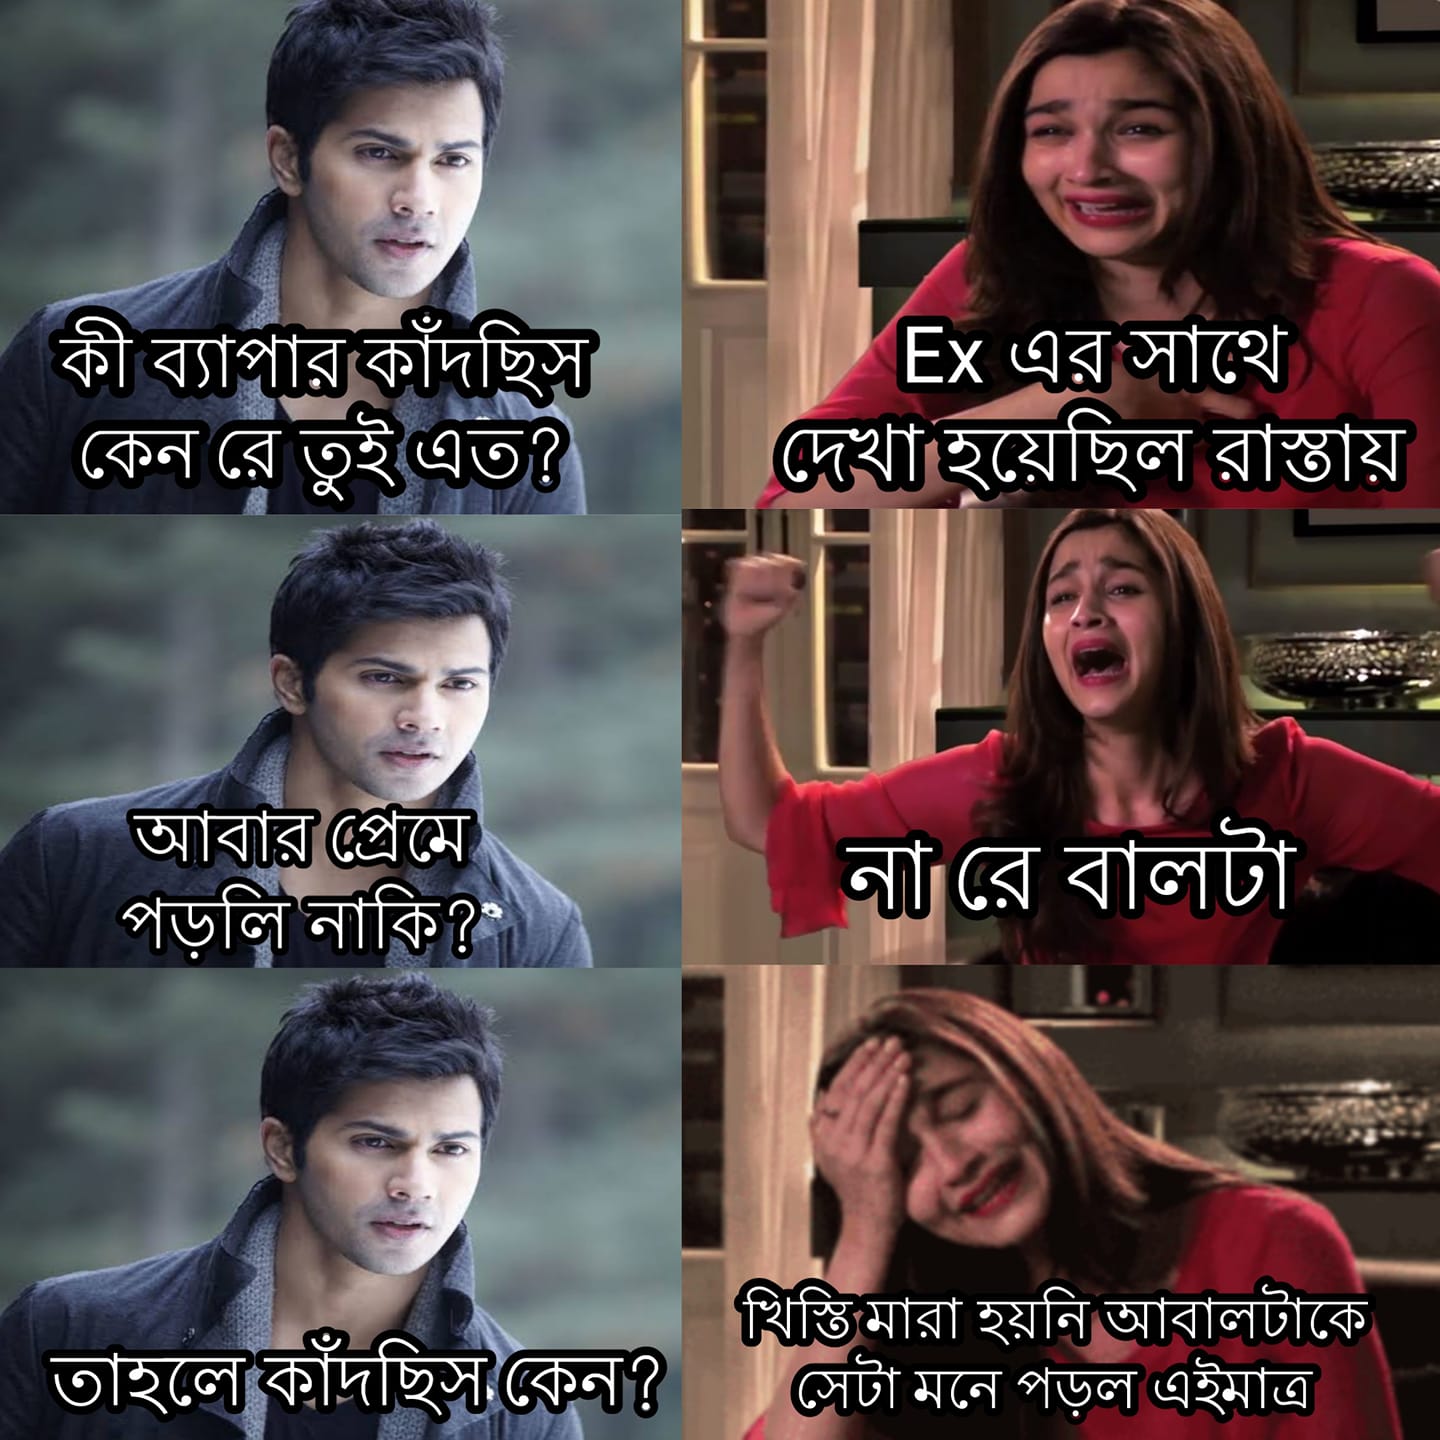
Caption: কী ব্যাপার কাঁদছিস কেন রে তুই এত ?     Ex এর সাথে দেখা হয়েছিল রাস্তায়   আবার প্রেমে পড়লি নাকি ?     না রে বালটা     তাহলে কাঁদছিস কেন ?    খিস্তি মারা হয়নি আবালটাকে সেটা মনে পড়ল এইমাত্র
Label: hate